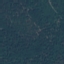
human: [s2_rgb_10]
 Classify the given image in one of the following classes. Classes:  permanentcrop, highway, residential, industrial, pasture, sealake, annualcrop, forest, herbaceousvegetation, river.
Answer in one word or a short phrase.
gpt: Forest